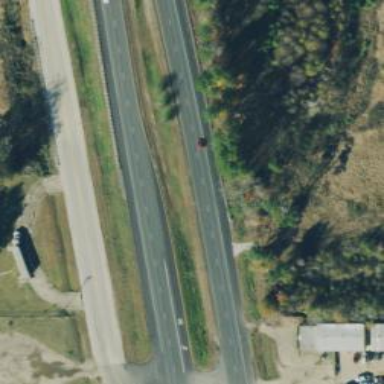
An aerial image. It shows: Trunk highway with expressway features.